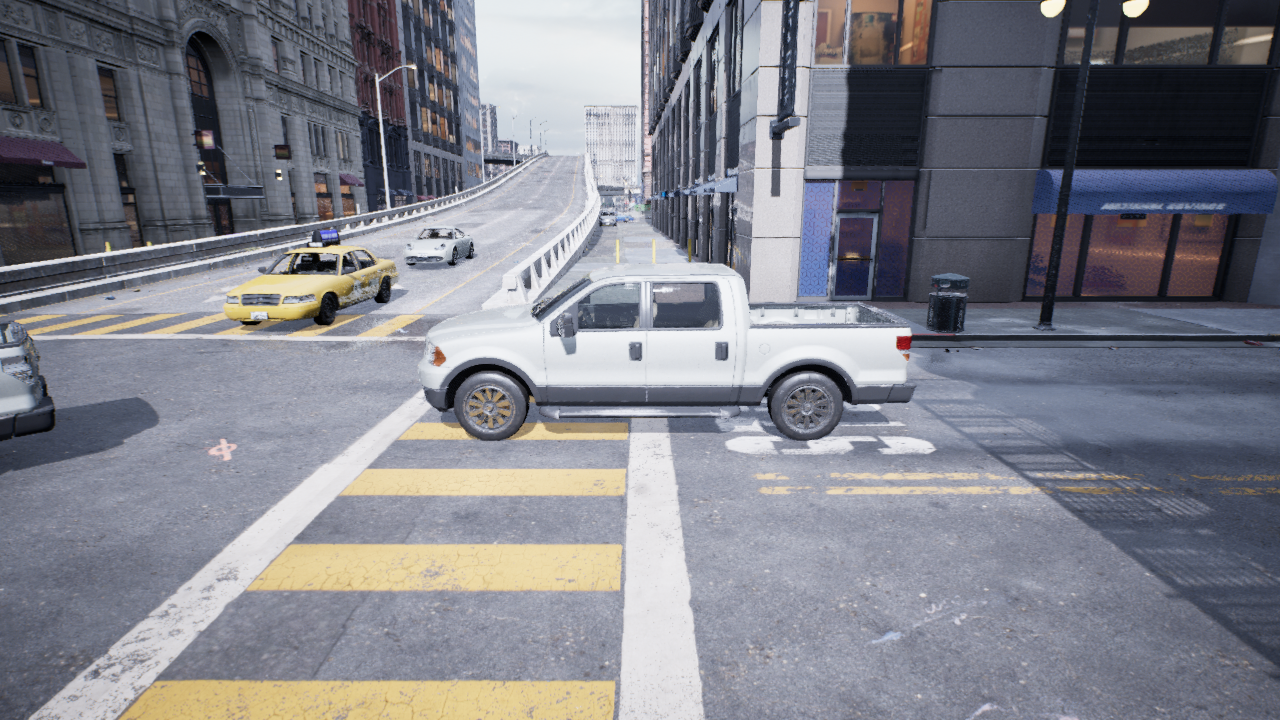
Venue: residential
Lighting: overcast
Vehicle rig: pickup